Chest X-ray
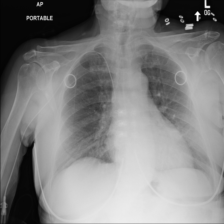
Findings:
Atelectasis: negative
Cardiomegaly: negative
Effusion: negative
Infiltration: negative
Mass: negative
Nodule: negative
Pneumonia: negative
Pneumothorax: negative
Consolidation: negative
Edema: negative
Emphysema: negative
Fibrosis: negative
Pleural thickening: negative
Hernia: negative